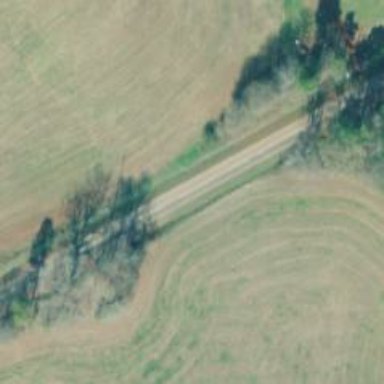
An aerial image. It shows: Unclassified road.